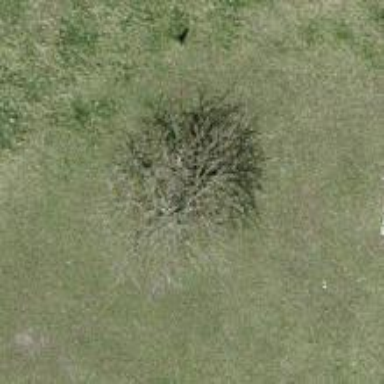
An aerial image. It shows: Beautiful tree in nature.